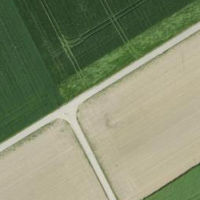
EUNIS habitat code: 52
Species observed at this site:
Malva sylvestris